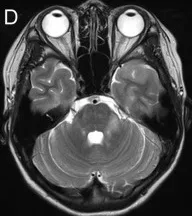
Magnetic resonance imaging findings. Repeated MRI in Jan 2020 revealed multiple T2 hyperintense lesions (juxtacortical, periventricular, left brachium pontis), with some lesions appearing as "fried egg sign" (D, E).
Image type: radiology (mri)